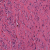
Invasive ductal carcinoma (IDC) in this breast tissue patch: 0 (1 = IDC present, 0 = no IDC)